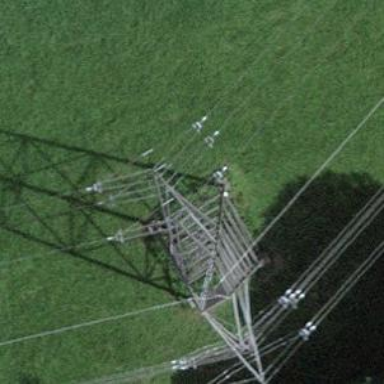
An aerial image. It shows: Towering power structure.